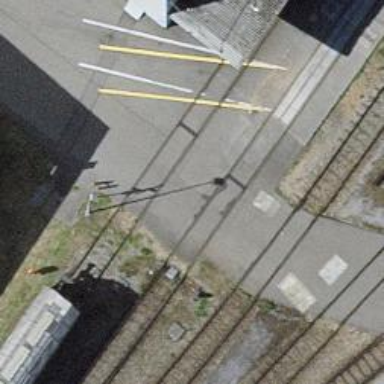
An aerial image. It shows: Level crossing along the railway.